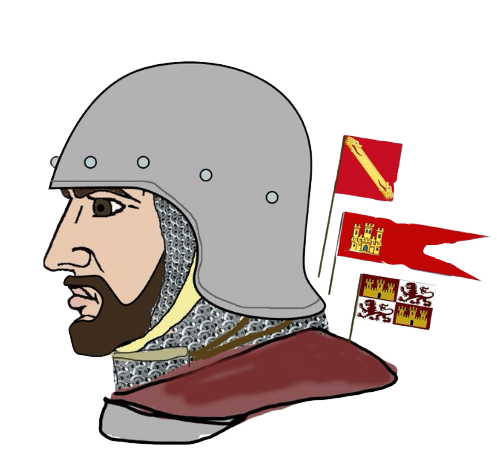
Label: 4_Yes_Chad